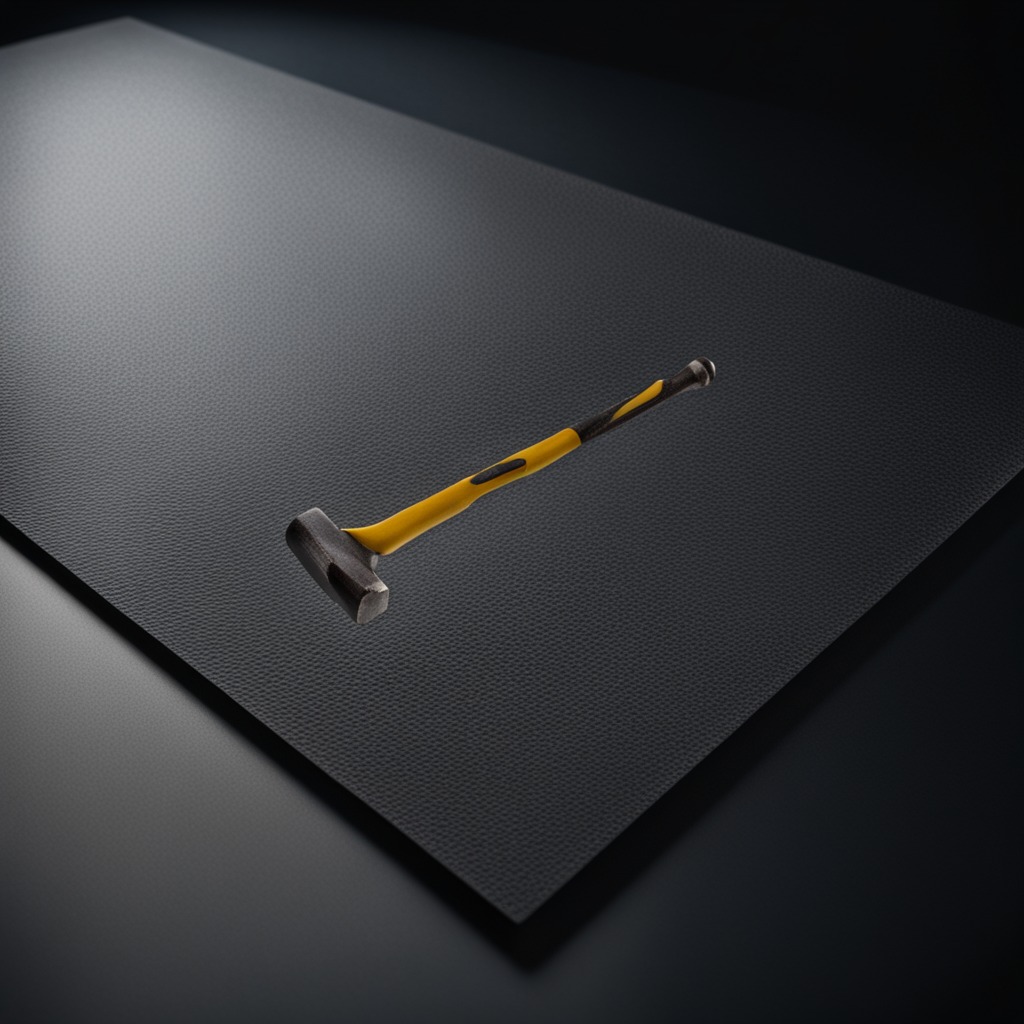
A hammer lies on the tabletop.